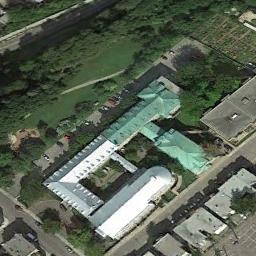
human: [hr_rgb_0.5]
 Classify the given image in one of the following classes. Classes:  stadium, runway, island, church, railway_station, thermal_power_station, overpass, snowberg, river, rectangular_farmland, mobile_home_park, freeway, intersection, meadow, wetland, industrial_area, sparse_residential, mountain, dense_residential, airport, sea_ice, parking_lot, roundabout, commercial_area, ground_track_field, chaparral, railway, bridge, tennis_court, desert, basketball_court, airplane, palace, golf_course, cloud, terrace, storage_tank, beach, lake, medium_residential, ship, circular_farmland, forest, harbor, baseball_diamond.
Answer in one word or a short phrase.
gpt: church